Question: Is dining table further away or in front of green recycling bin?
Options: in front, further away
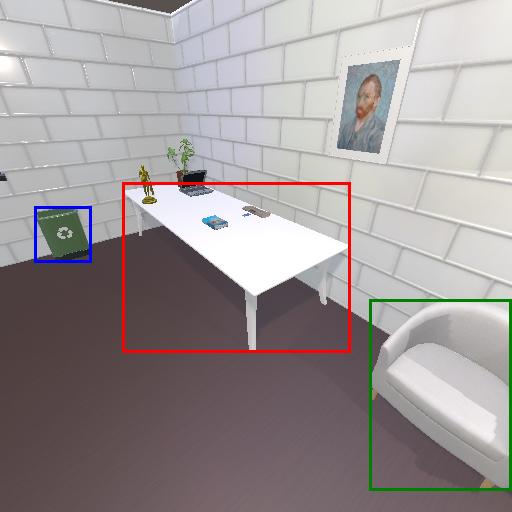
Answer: in front